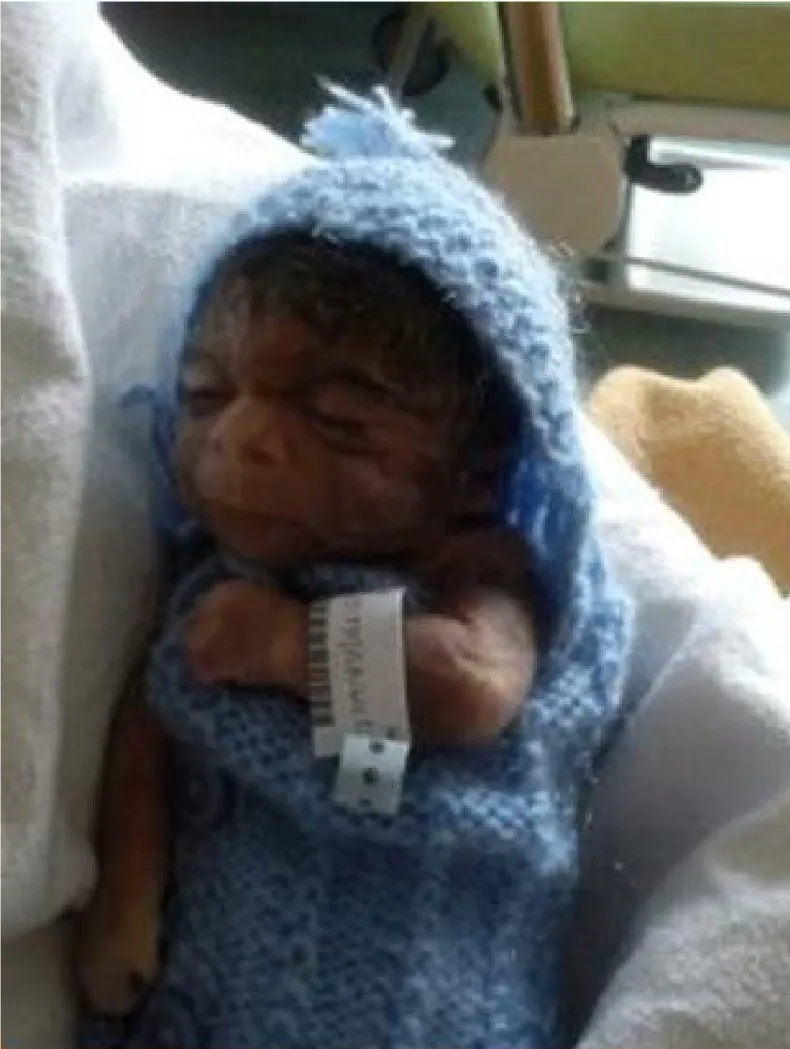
Aspect of the new born (facies senilis).
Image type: medical_photograph (skin_photograph)